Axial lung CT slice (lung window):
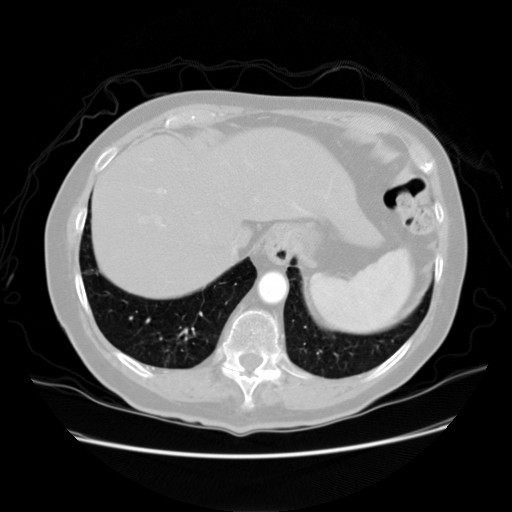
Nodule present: no